Field crop: maize
Growth stage: 1
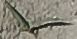
Species: sorghum